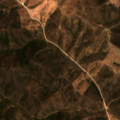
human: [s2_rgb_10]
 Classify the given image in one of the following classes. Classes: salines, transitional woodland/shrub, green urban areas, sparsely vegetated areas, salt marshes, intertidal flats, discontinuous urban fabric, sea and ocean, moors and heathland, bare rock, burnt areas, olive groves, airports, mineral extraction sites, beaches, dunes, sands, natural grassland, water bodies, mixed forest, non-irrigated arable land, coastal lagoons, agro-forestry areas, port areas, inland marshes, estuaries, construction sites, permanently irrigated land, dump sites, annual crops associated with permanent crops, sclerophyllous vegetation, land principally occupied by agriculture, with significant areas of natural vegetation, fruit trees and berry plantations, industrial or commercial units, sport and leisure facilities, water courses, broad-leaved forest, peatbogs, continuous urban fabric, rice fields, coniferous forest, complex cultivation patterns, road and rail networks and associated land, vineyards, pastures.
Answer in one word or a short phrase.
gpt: land principally occupied by agriculture, with significant areas of natural vegetation, broad-leaved forest, sclerophyllous vegetation, transitional woodland/shrub